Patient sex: F
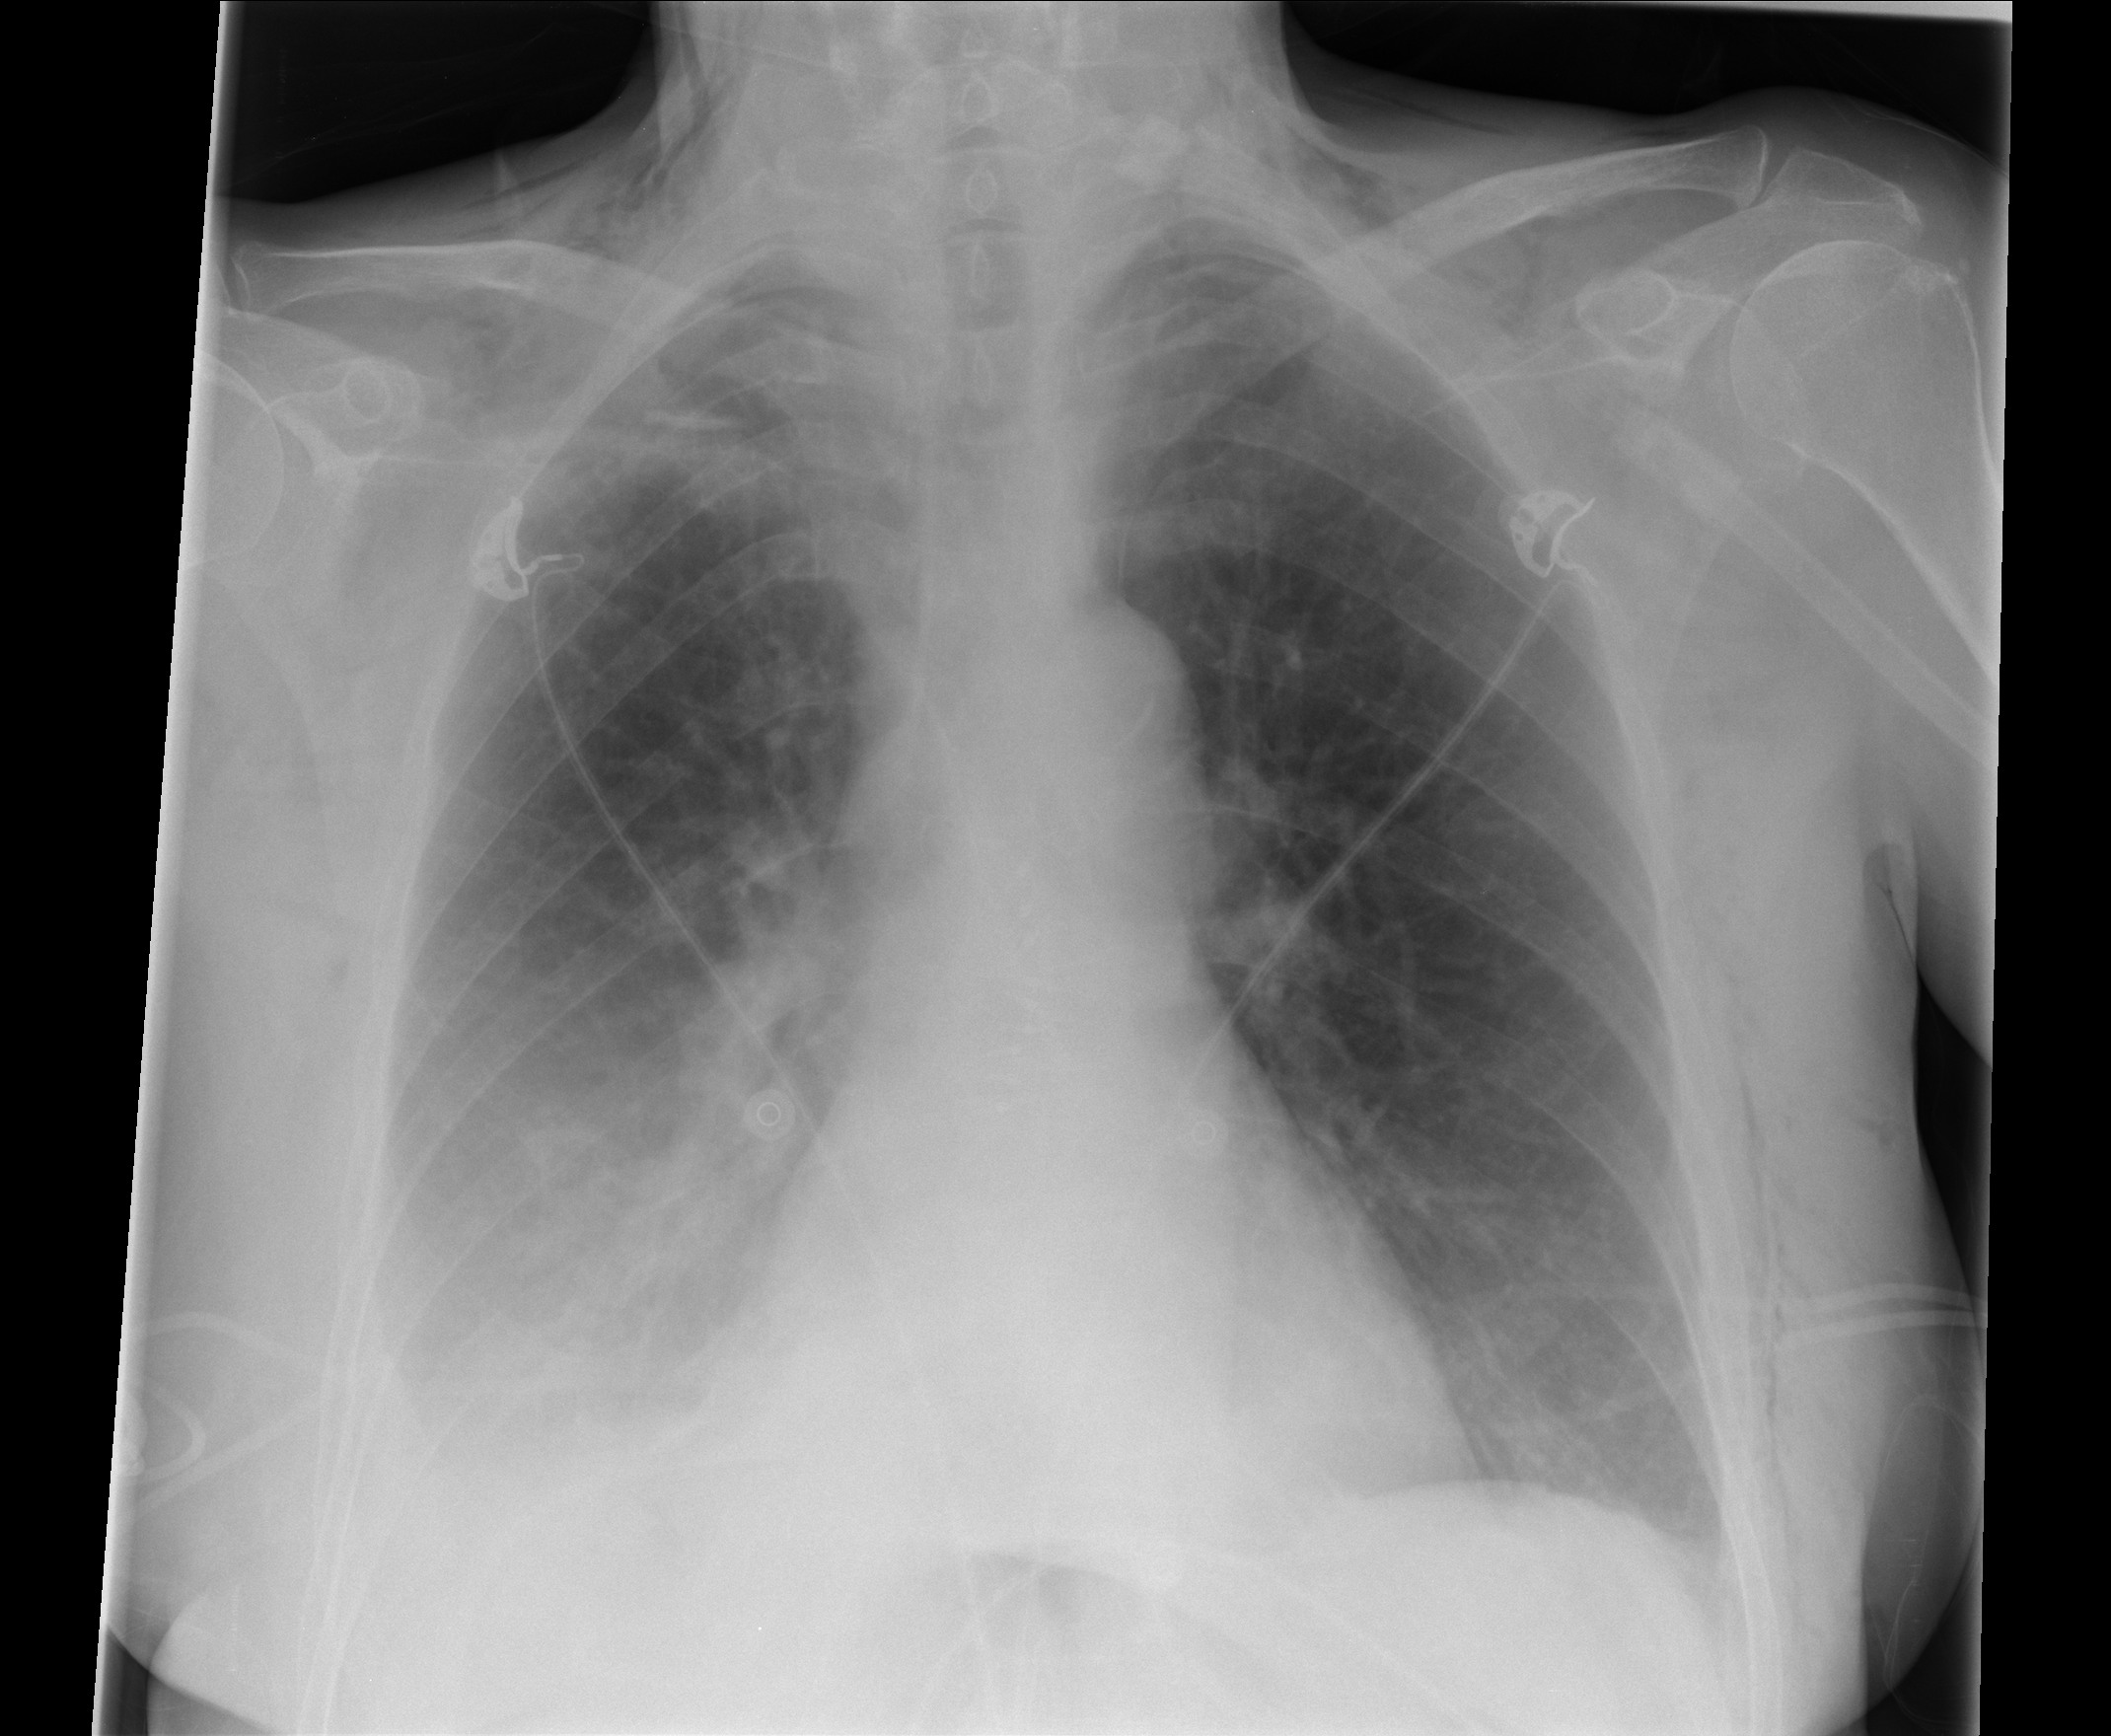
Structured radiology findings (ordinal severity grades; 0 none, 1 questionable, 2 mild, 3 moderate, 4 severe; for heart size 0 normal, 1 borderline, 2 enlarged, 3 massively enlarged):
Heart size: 0
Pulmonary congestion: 0
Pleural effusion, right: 2
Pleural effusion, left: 0
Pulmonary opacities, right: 0
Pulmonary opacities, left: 0
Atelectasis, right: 2
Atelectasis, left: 2